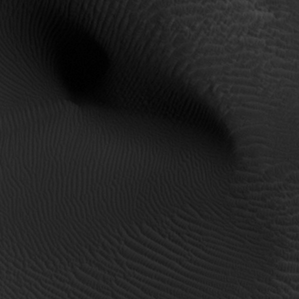
Label: non_frost